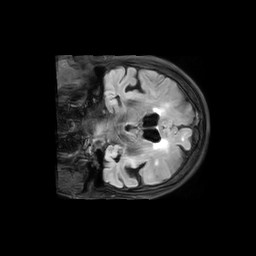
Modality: FLAIR
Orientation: coronal
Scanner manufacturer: philips
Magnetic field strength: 3 T
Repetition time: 11 s
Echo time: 0.12 s